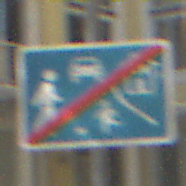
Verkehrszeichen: EndeVerkehrsberuhigterBereich
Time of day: MorningAfternoon
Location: Outdoor (Urban)
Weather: PartlyCloudy
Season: NotSpecified
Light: Natural